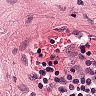
Metastatic tissue present: no